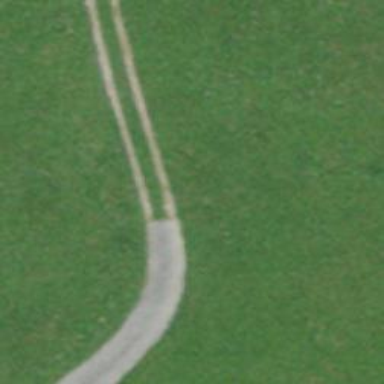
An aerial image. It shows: Asphalt track with grade3 surface.